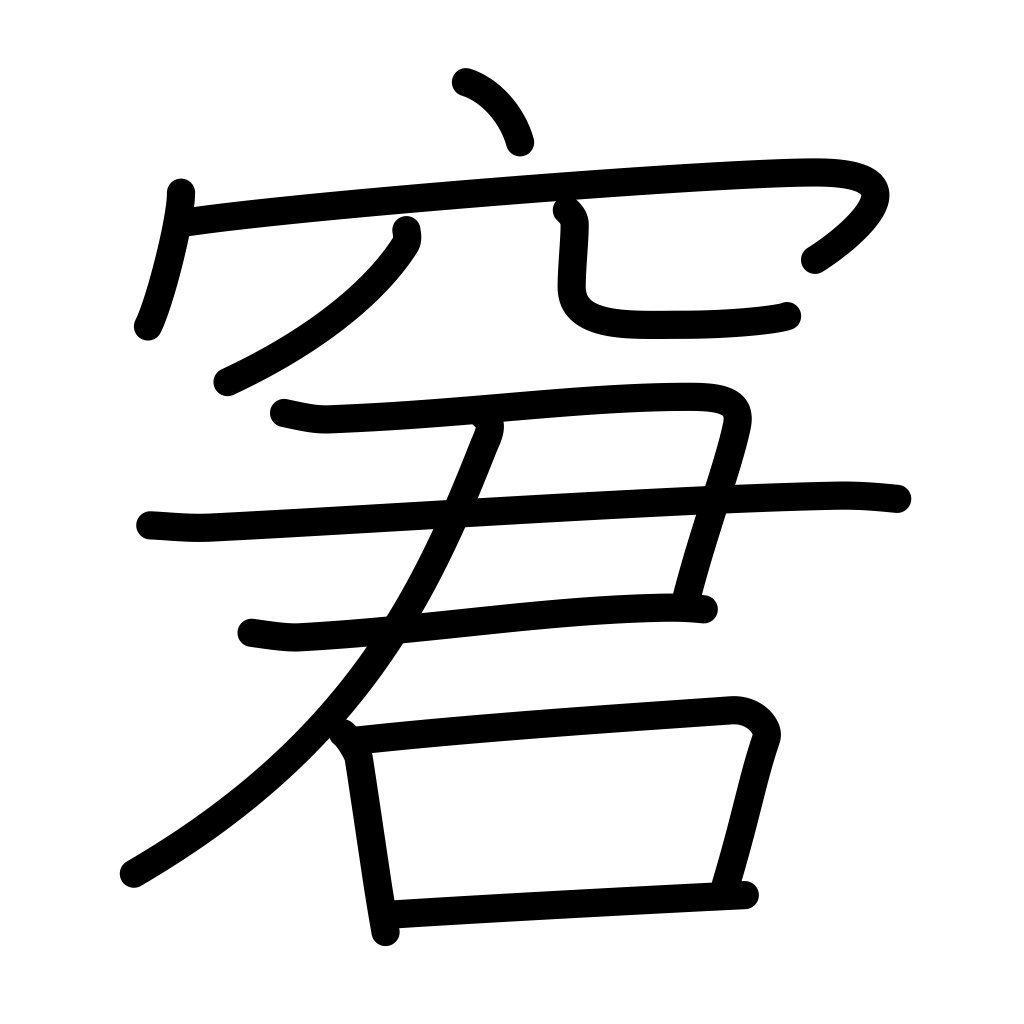
Meaning: rebuke